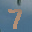
Label: 7